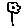
Label: flower